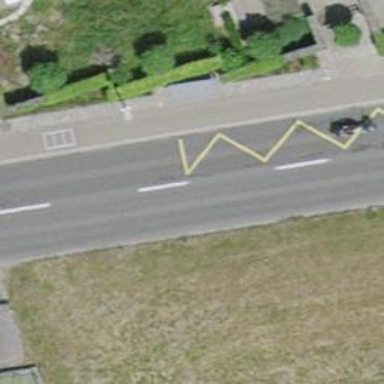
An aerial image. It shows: Bus stop equipped with public transport stop position.